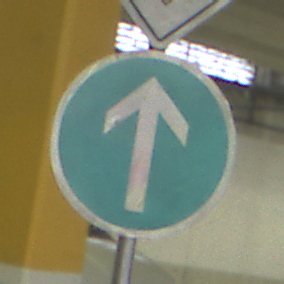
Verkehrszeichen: VorgeschriebeneFahrtrichtungGeradeaus
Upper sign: Vorfahrtsstrasse
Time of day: NotSpecified
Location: Indoor (Special)
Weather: NotSpecified
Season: NotSpecified
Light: Artificial